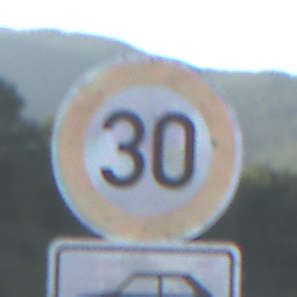
Verkehrszeichen: Geschwindigkeit30
Zusatzzeichen unten: HinweisDurchSinnbild14
Umgebung: Outdoor, Nature
Tageszeit: SunriseSunset
Wetter: Clear
Licht: Natural
Jahreszeit: NotSpecified
Kontrast: HighContrast